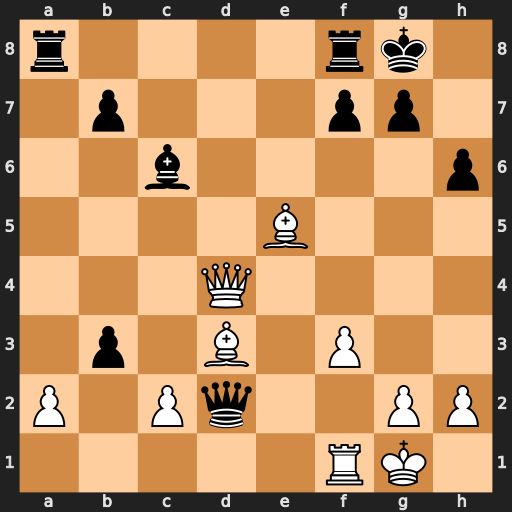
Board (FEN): r4rk1/1p3pp1/2b4p/4B3/3Q4/1p1B1P2/P1Pq2PP/5RK1
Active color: w
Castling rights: -
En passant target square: -
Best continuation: Bh7+ Kxh7 Qxd2